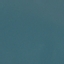
Land use / land cover: SeaLake